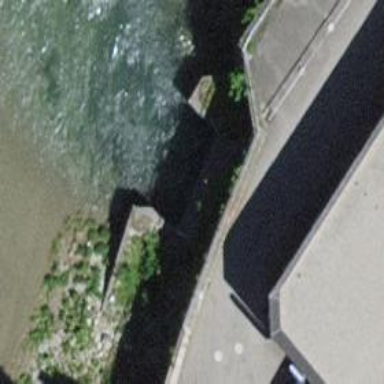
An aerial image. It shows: Culvert underpass for canal.